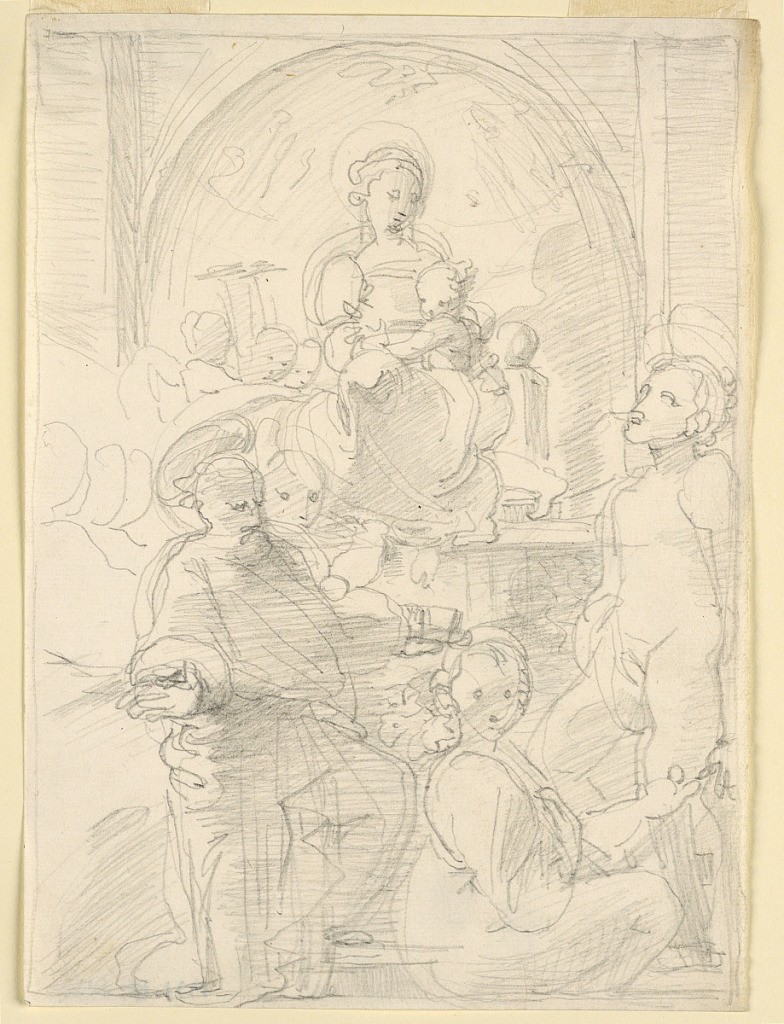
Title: A "Santa Conversazione"
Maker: Fortunato Duranti, Italian, 1787 - 1863
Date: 1820–1850
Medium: Soft graphite on paper
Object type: Drawing
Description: The Virgin and with the Child standing beside her, sits in an apse, on a throne upon a high base. Three angels are beside her, at left. Below, at right, stands what seems to be Saint Stephen. Beside him, seemingly rising from a lower level, a female saint and an apostle (Saint Peter?). More figures are indicated.